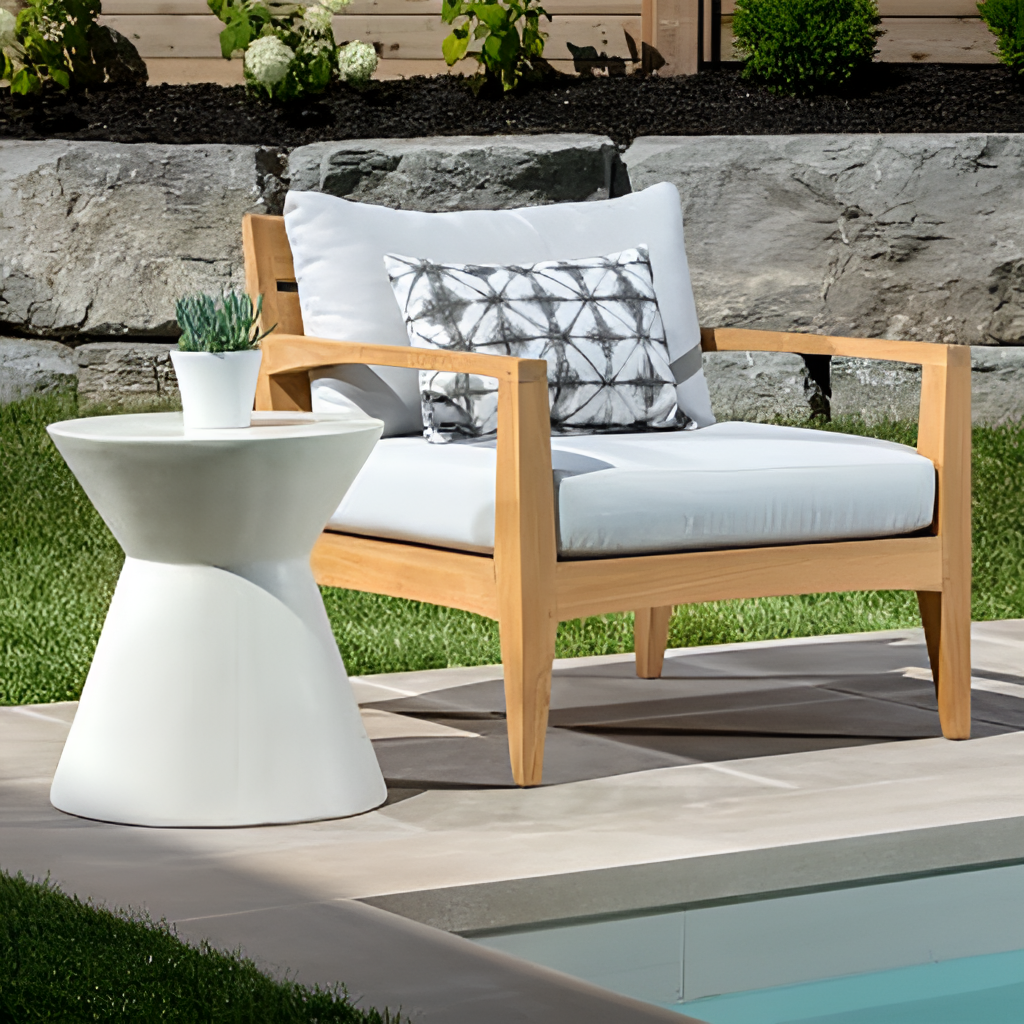
bedroom, wood armchair, modern, beige stone flooring, with tile mosaic pattern, wallpaper